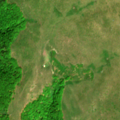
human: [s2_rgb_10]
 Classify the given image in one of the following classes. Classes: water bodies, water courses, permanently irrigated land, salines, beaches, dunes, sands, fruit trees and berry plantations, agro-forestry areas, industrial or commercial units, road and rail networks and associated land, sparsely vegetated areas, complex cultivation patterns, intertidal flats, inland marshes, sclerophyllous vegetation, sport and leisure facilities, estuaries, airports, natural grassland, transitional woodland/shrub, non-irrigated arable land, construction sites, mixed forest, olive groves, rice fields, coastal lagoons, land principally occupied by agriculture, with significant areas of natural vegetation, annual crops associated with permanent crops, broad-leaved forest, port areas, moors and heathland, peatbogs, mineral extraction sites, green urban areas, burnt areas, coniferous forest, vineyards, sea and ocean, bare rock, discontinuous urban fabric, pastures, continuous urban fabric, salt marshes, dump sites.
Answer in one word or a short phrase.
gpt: broad-leaved forest, natural grassland